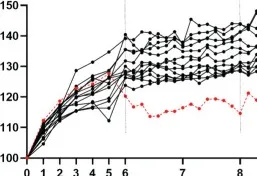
Body weight evolution throughout the study and following BNT162b2 prime and booster. (A) During the full study course, the animal of this case report (red dotted line) was weighed weekly until primary vaccination and daily afterwards. Over the first five study weeks, the animal's body weight gradually increased reaching peak body weight. Afterwards, a drop in body weight was observed, without recovery. In contrast, all other animals belonging to the same experimental group (black lines) showed a progressive increase of body weight over time.
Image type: pathology (immunostaining)